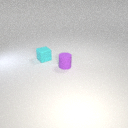
small cyan rubber cube behind small purple rubber cylinder